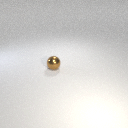
small brown metal sphere